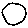
Label: circle